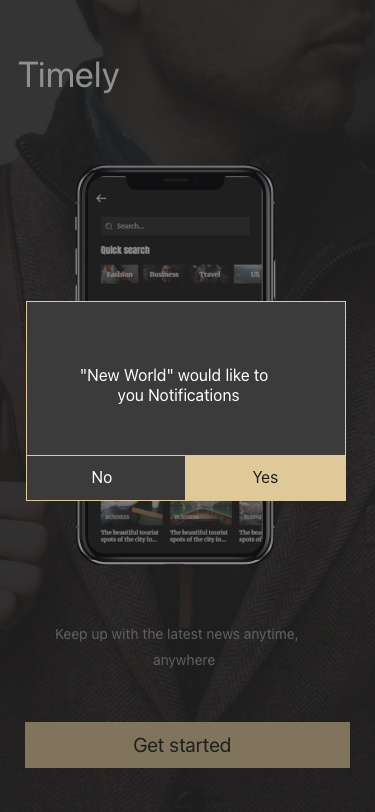
Text in this UI design:
Timely
Keep up with the latest news anytime,
anywhere
Get started
"New World" would like to
you Notifications
No
Yes